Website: home-depot
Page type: account-dashboard
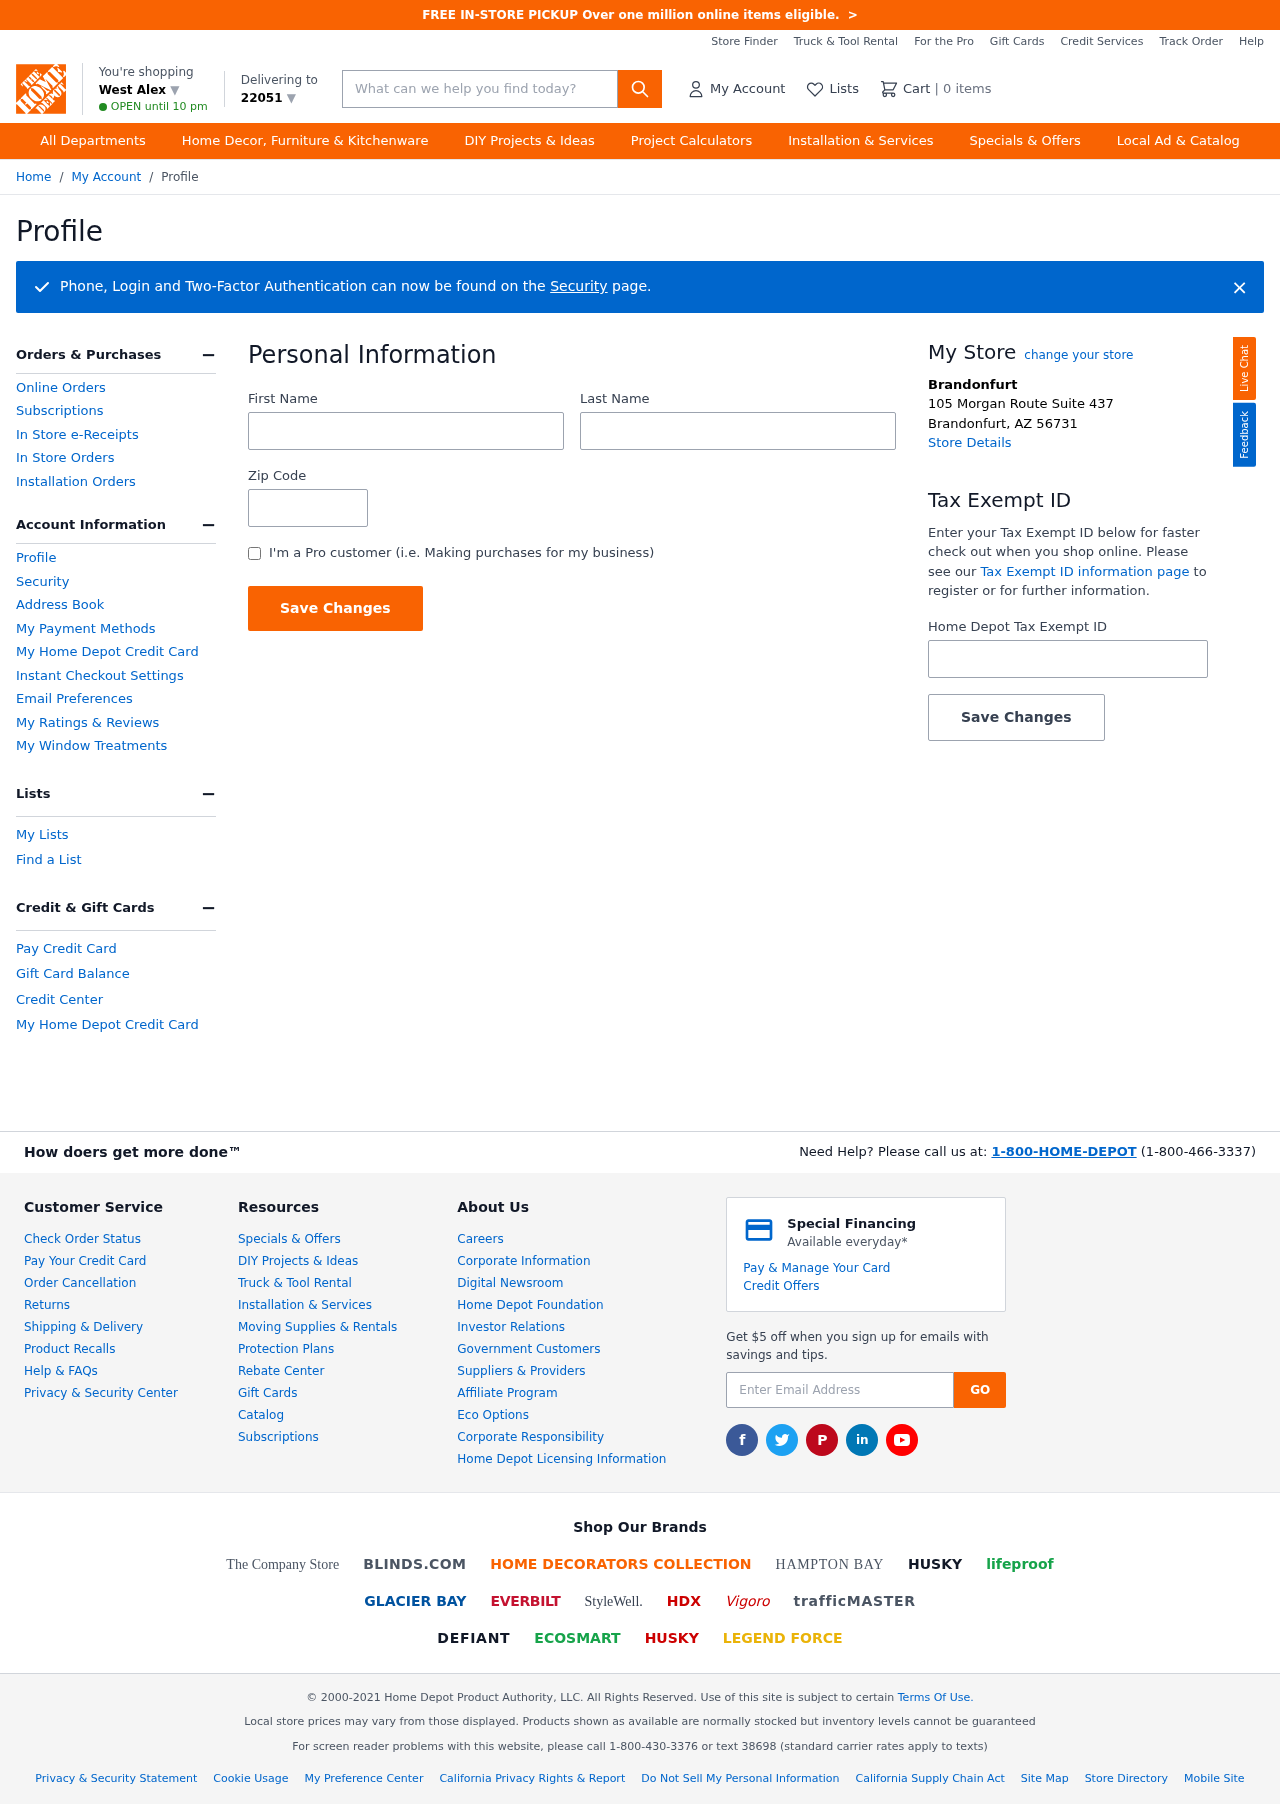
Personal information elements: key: PII_CITY
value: West Alex ▼
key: PII_FIRSTNAME
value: Brandy
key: PII_LASTNAME
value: Sellers
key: PII_LOCATION1_CITY
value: Brandonfurt
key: PII_LOCATION1_CITY_STATE_ZIP
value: Brandonfurt, AZ 56731
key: PII_LOCATION1_STREET
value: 105 Morgan Route Suite 437
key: PII_POSTCODE
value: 22051 ▼
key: PII_POSTCODE
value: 22051
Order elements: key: ORDER_NUM_ITEMS
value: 0
Search elements: key: HEADER_SEARCH
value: What can we help you find today?